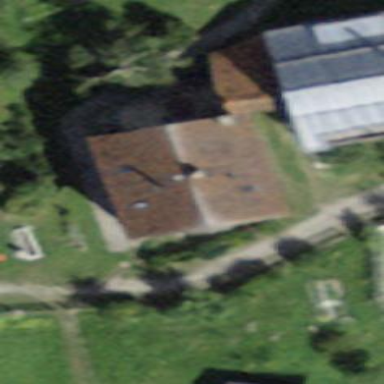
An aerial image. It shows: Simple house.